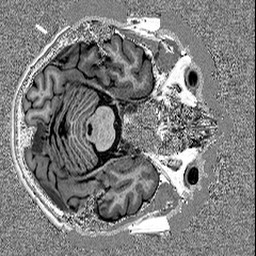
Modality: UNIT1
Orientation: axial
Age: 63
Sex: female
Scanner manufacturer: siemens
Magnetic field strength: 3 T
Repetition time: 5 s
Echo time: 0.00298 s